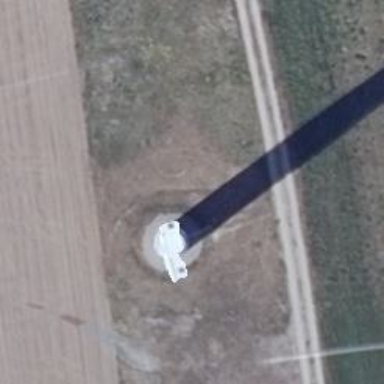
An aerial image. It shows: Wind power generator with wind turbines.